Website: macys
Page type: account-selection
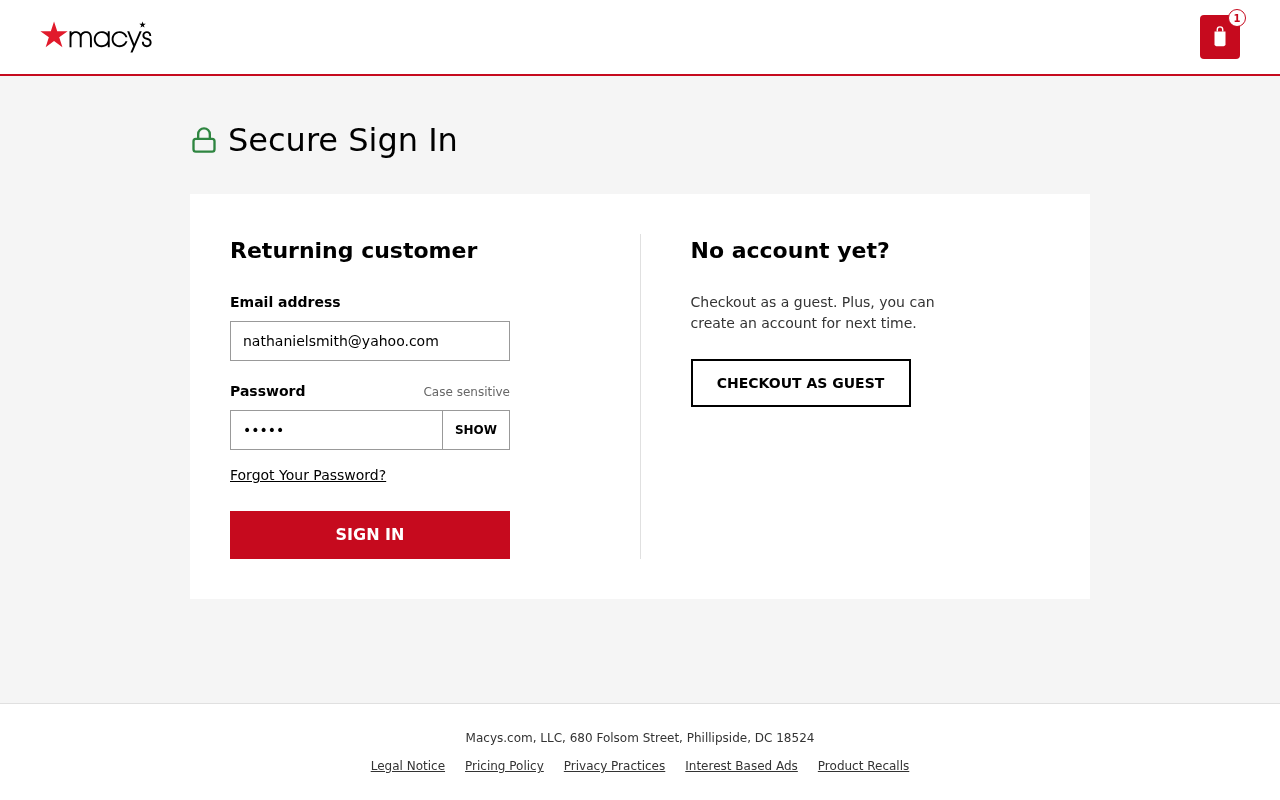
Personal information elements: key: PII_EMAIL
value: nathanielsmith@yahoo.com
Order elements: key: ORDER_NUM_ITEMS
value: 1